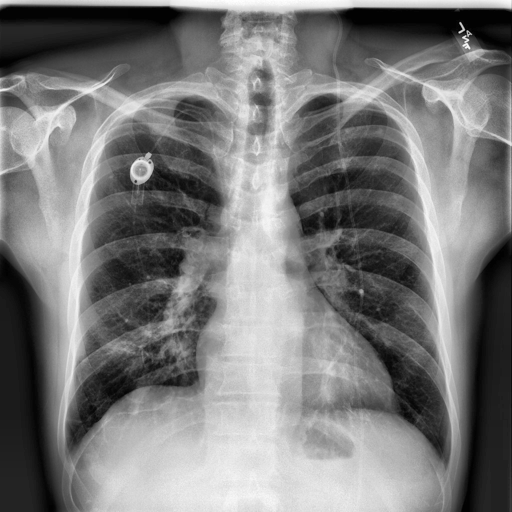
Finding: NORMAL